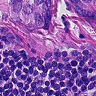
Metastatic tissue present: yes